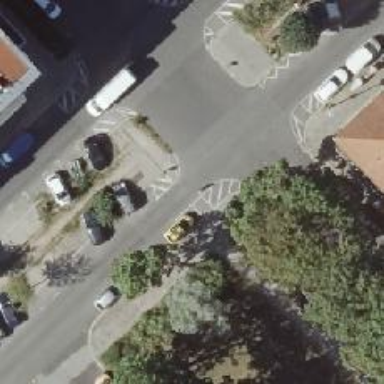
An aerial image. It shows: Uncontrolled footway crossing with central island.